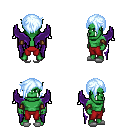
a pixel art fantasy rpg character, male body template, orc, green skin, purple wings, red pants, white cyan pixie cut hairstyle, cloth bracers, white slippers, four views (front, back, left, right), 2x2 character sprite sheet, small pixel art, hard edges, no anti-aliasing